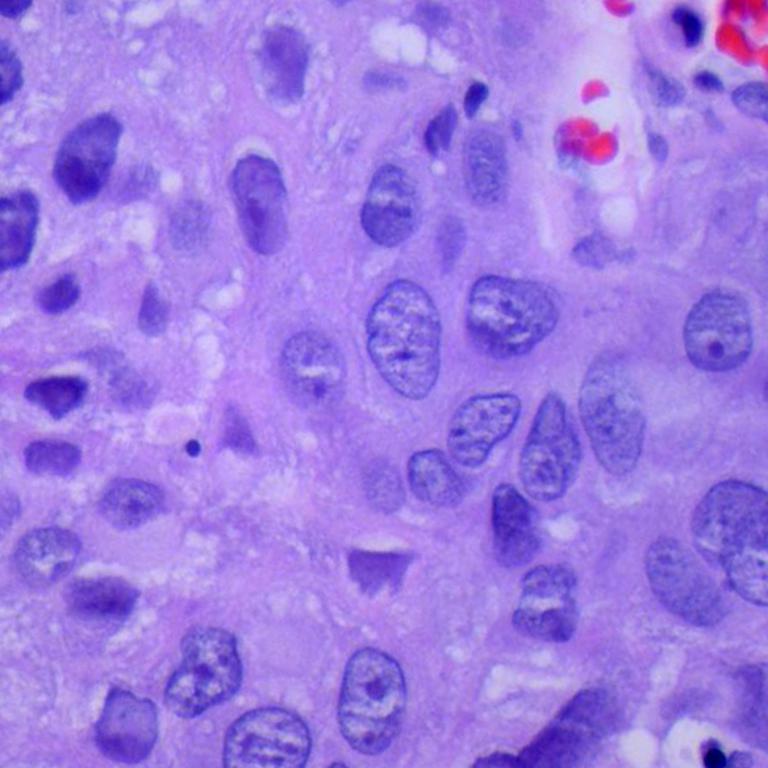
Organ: lung
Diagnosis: squamous carcinomas